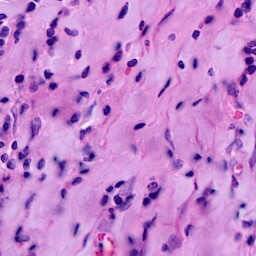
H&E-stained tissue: Breast